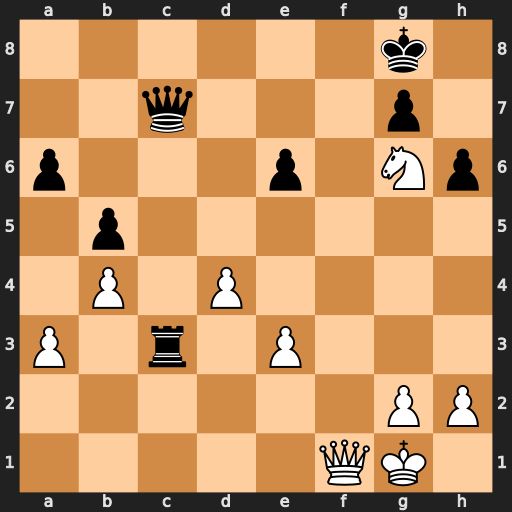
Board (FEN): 6k1/2q3p1/p3p1Np/1p6/1P1P4/P1r1P3/6PP/5QK1
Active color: w
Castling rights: -
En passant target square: -
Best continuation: Qf8+ Kh7 Ne7 Rc1+ Kf2